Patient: sex M, age 71
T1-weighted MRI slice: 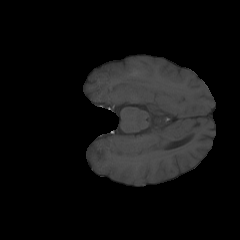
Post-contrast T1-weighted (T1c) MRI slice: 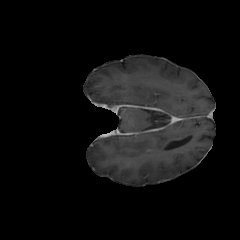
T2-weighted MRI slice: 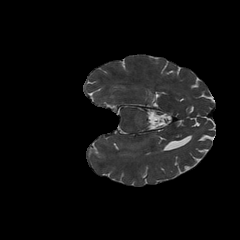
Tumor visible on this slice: no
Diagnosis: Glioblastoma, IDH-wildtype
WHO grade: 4